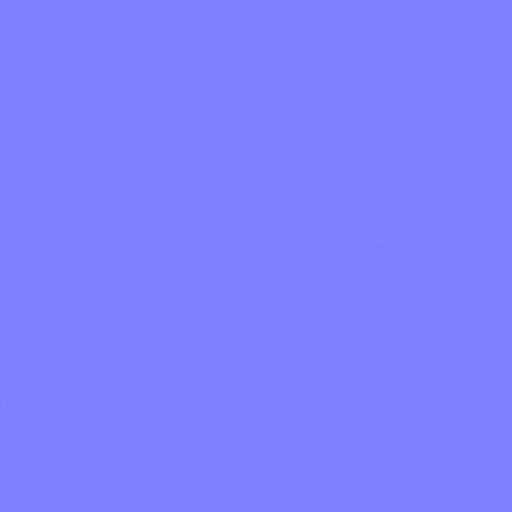
colorful terrazzo white